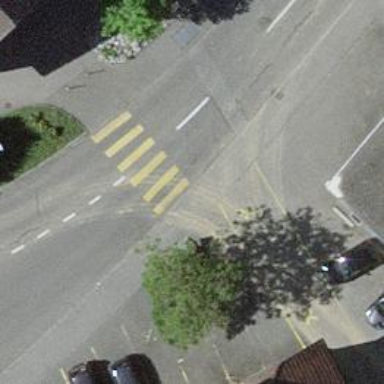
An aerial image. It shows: Zebra crossing on the road.